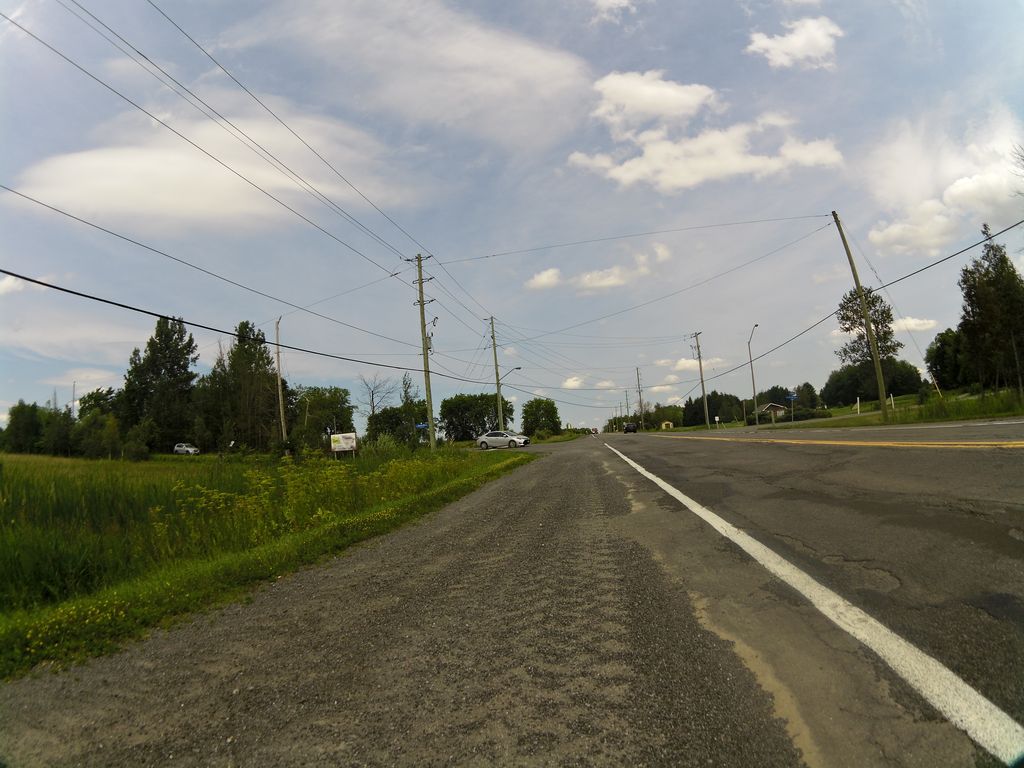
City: ottawa-gatineau